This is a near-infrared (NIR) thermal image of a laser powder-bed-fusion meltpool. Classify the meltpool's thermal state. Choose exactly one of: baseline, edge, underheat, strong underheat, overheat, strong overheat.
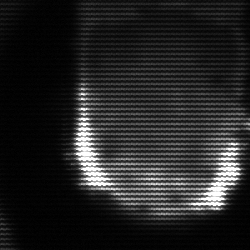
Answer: baseline